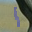
Label: 1